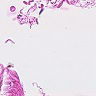
Metastatic tissue present: no